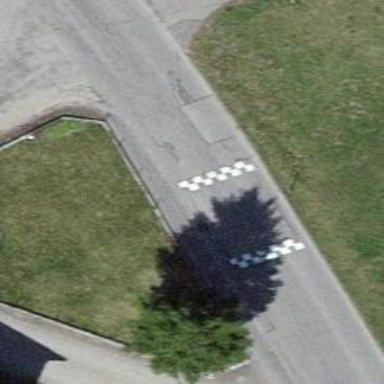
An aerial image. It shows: Traffic cushion.